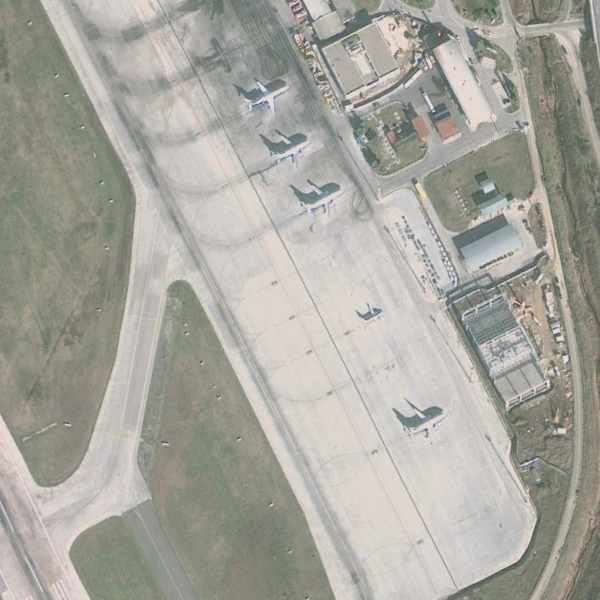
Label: Airport